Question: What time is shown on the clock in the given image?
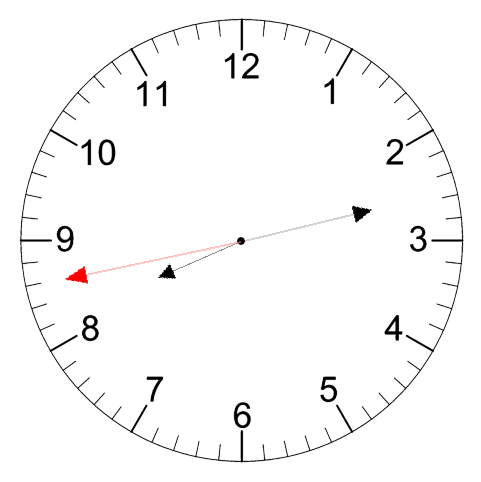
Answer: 08:12:43